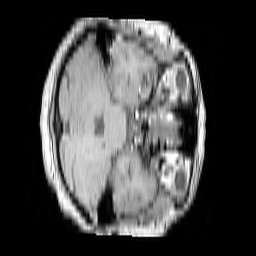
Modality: T1w
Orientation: axial
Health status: ill
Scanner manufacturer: philips
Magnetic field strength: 3 T
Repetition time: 0.3787 s
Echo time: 0.002909 s